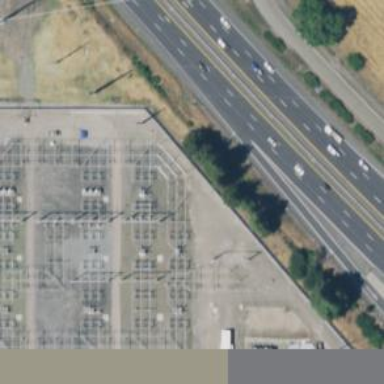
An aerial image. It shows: Switch for power supply.